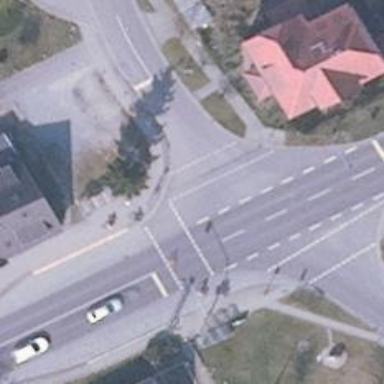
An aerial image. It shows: Road with traffic signals.